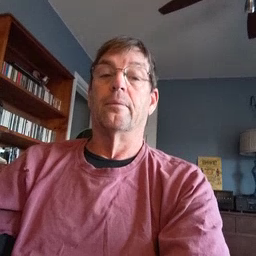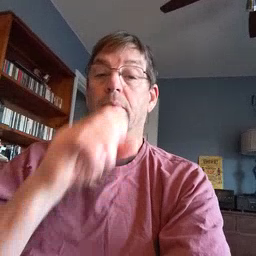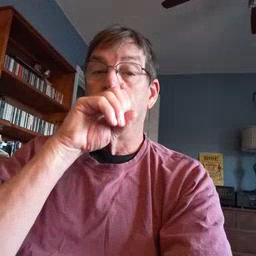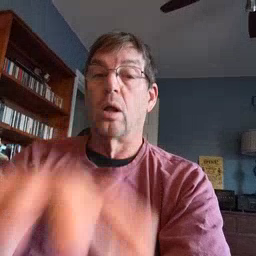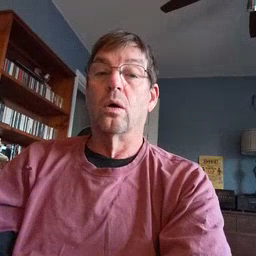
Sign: blow